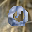
Label: 0